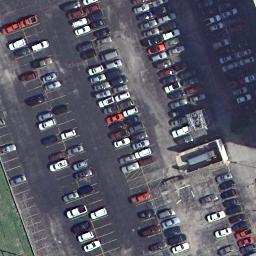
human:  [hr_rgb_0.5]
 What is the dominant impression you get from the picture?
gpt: parking lot